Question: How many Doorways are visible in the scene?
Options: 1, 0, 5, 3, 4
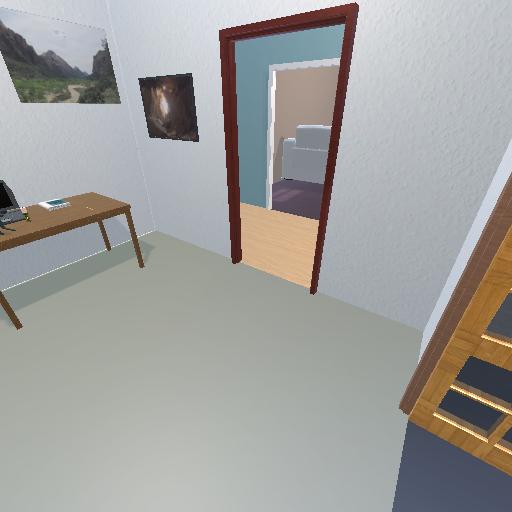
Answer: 1